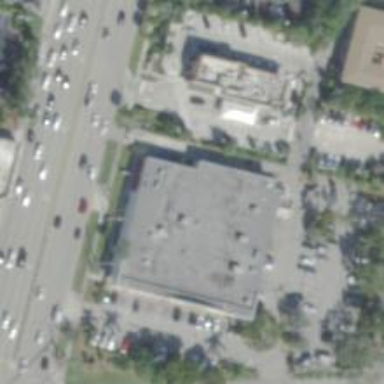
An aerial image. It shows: Pharmacy providing healthcare services.